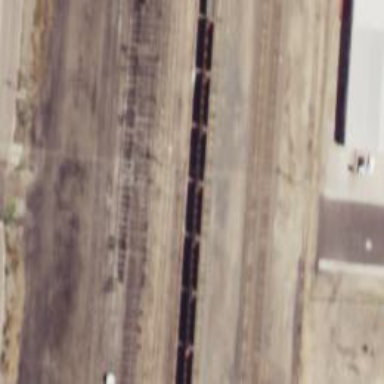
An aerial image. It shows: Railway siding with rails.